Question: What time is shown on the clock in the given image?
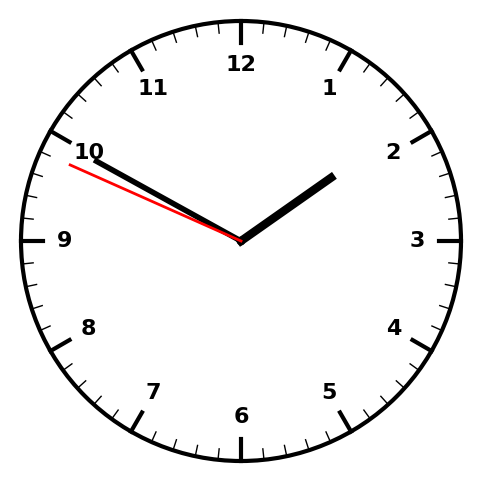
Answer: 01:49:49